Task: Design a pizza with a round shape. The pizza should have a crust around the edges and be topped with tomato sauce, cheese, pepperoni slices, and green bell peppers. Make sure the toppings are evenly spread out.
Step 618:
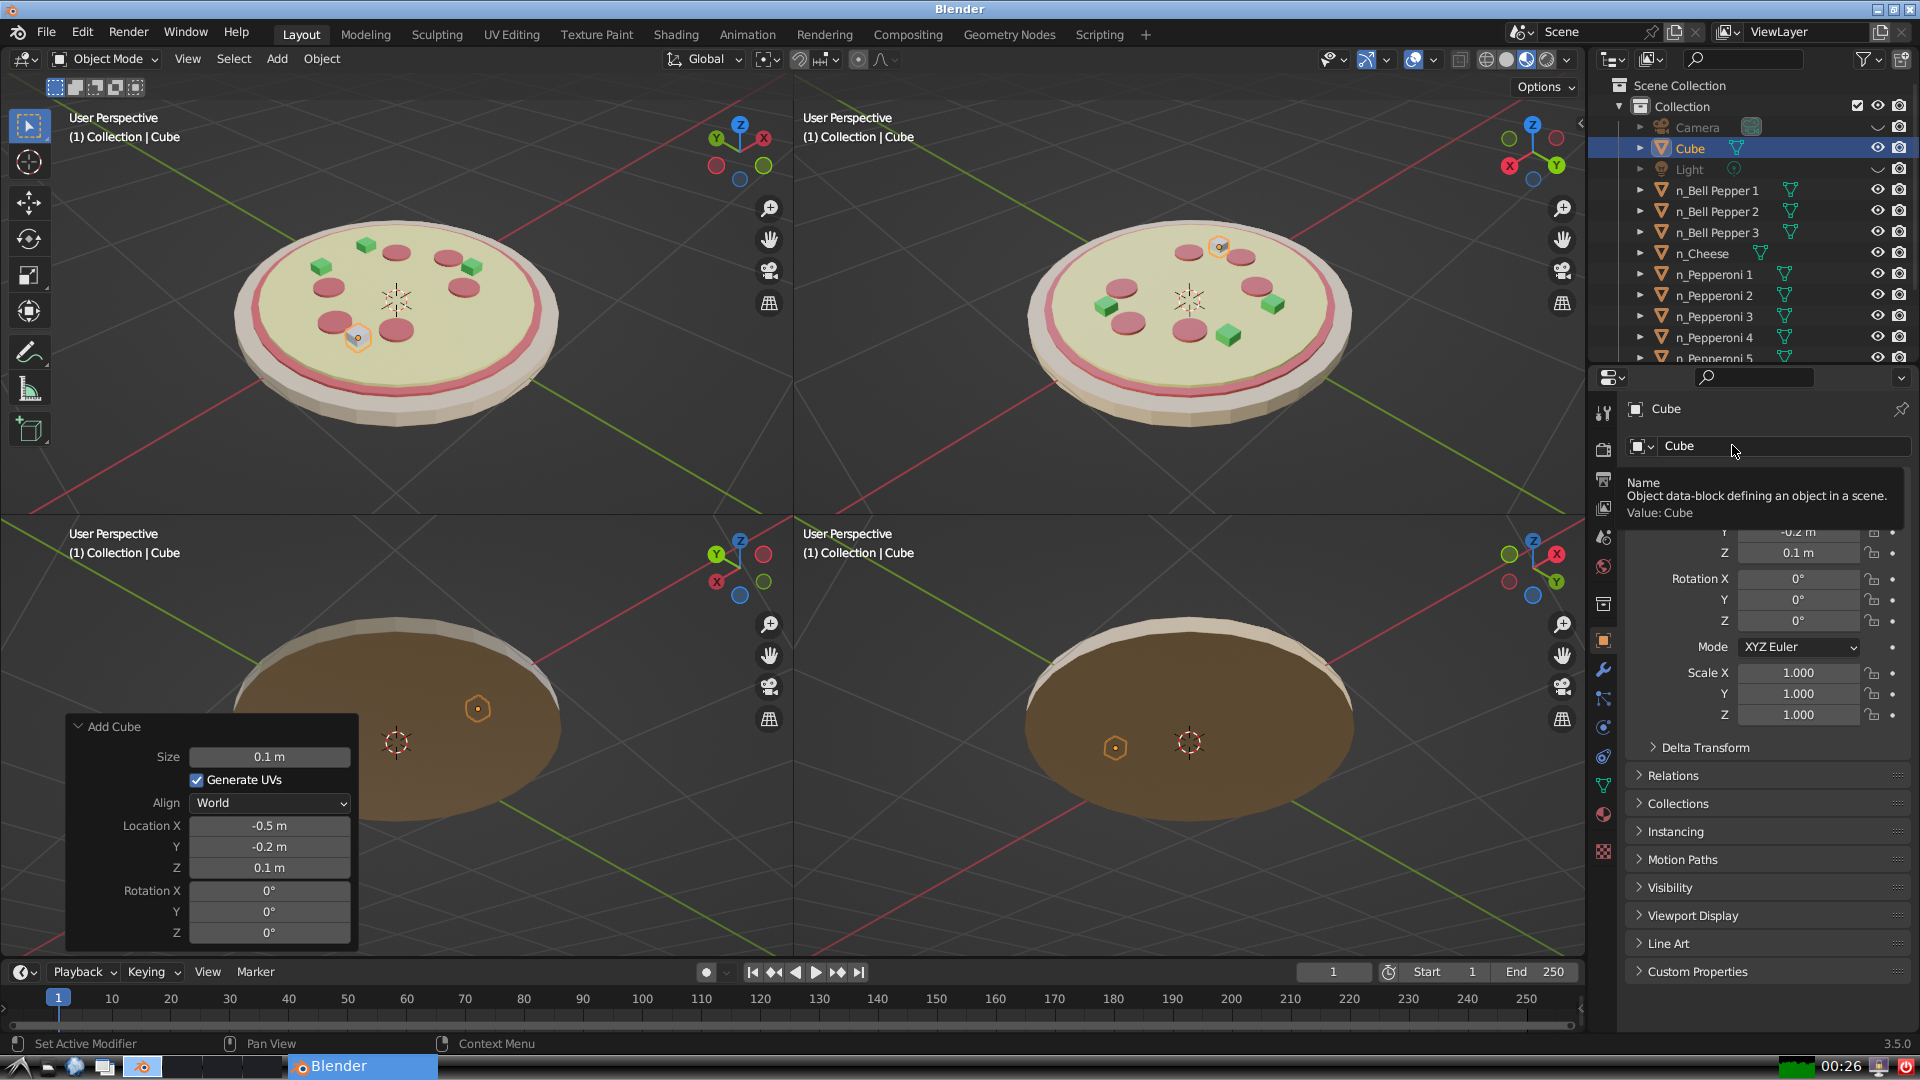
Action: click: no